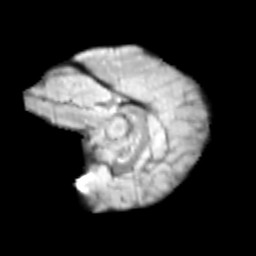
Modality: T2w
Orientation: sagittal
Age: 10
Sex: female
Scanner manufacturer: siemens
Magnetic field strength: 3 T
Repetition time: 3.8 s
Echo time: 0.07 s